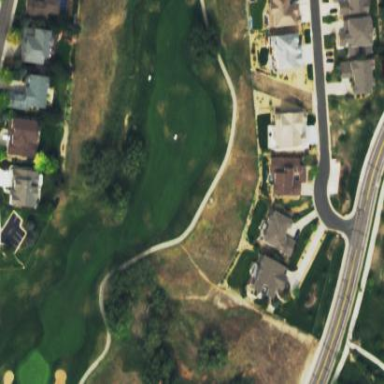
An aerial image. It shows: Golf fairway surrounded by grass.